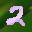
Label: 2